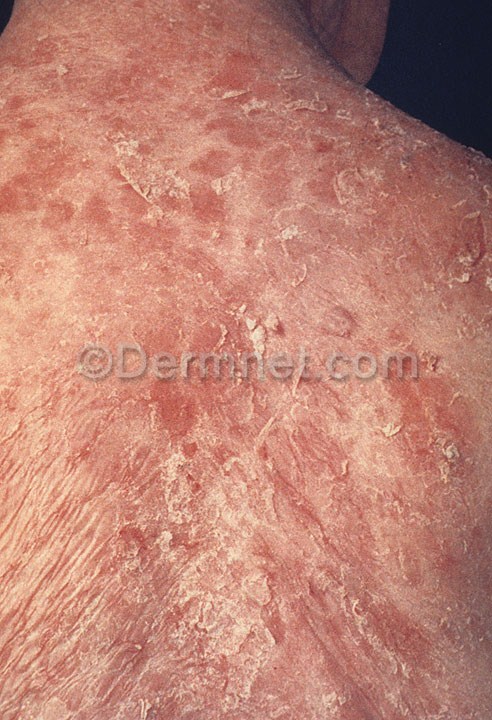
Disease: Bullous Disease Photos